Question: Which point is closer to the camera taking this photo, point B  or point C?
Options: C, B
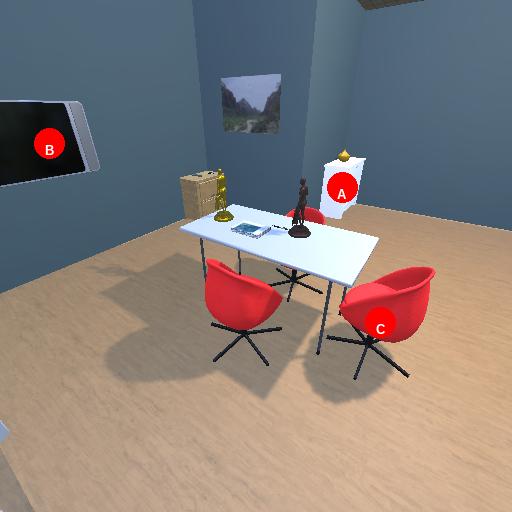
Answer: C